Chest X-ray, PA view. Patient: 61 years old, sex F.
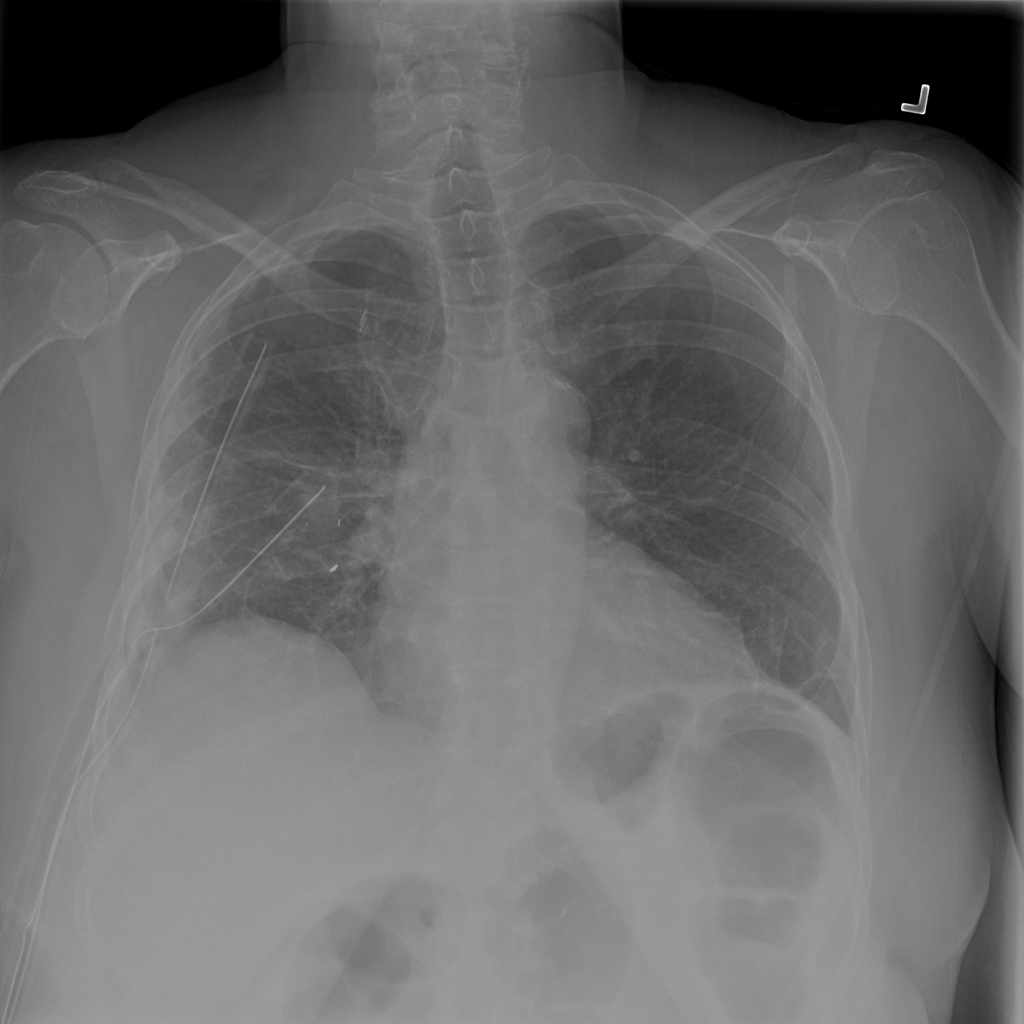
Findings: Pneumothorax